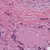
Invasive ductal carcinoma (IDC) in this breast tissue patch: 1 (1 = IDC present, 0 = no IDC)